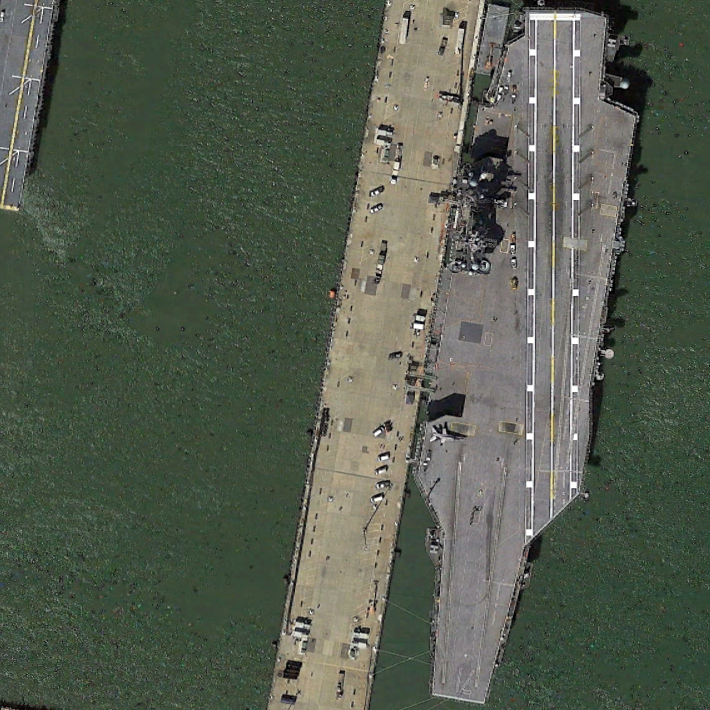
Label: aircraft_carrier